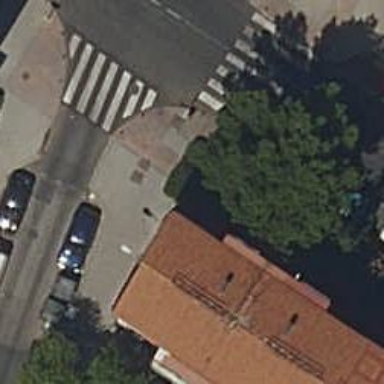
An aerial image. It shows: Uncontrolled footway crossing with markings.